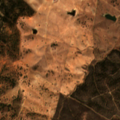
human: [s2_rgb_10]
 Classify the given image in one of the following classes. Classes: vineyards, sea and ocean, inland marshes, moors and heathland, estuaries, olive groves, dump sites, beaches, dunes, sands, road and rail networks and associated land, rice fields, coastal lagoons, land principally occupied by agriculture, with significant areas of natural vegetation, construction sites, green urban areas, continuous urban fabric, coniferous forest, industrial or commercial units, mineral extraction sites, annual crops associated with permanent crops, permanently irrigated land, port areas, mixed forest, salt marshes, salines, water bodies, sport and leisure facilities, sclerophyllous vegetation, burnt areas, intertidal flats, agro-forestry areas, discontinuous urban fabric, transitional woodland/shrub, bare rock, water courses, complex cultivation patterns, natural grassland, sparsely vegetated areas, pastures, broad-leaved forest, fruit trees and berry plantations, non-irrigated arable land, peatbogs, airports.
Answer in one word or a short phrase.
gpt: non-irrigated arable land, complex cultivation patterns, agro-forestry areas, broad-leaved forest, transitional woodland/shrub